Field crop: maize
Growth stage: 2
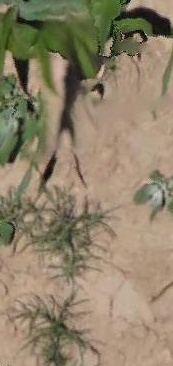
Species: maize